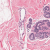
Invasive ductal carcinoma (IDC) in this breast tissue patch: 0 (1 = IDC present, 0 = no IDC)